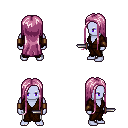
a pixel art fantasy rpg character, male body template, dark elf, purple skin, brown robe, white pants, pink extra-long hairstyle, leather bracers, dagger, four views (front, back, left, right), 2x2 character sprite sheet, small pixel art, hard edges, no anti-aliasing